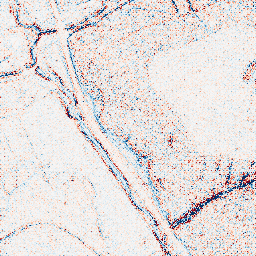
Category: edge_preserving
Decomposition family: anisotropic_diffusion
Decomposition parameters: iterations: 5
kappa: 10
gamma: 0.2
Upsampling method: regularized
Upsampling parameters: scale: 2
lambda_reg: 0.1
Upsampling scale: 2